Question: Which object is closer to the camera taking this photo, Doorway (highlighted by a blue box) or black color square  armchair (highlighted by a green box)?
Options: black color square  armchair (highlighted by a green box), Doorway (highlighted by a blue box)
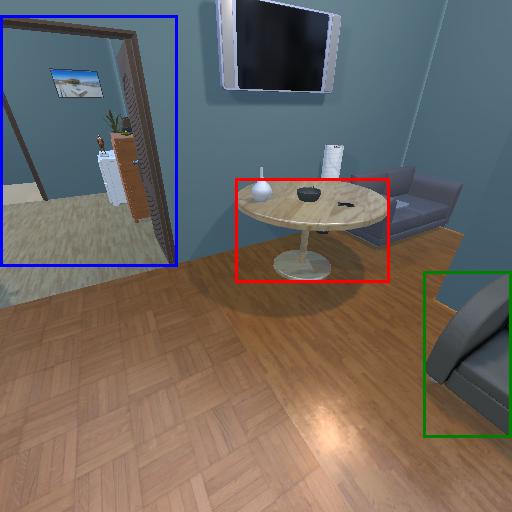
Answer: black color square  armchair (highlighted by a green box)